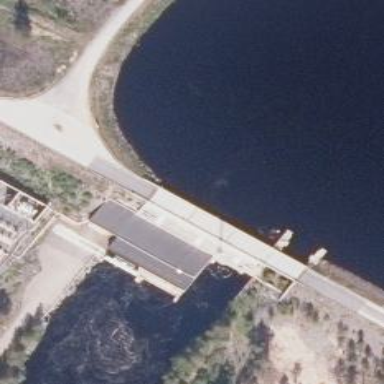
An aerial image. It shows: Hydro power generator.